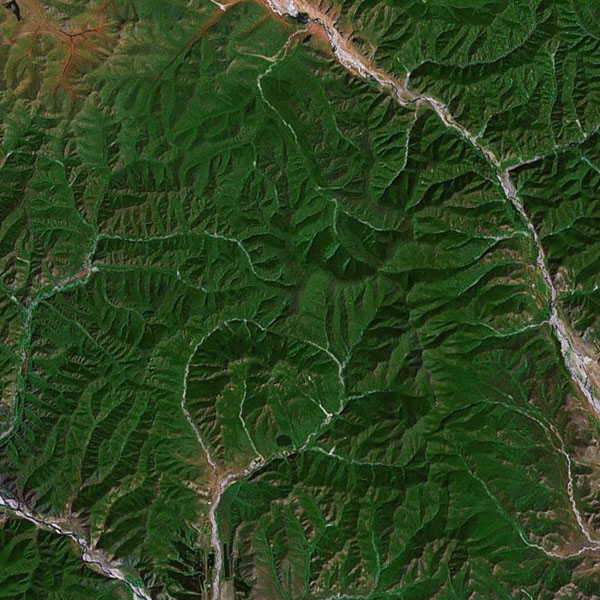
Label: Mountain